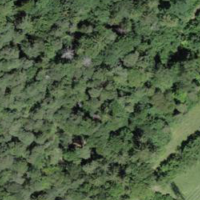
EUNIS habitat code: 43
Species observed at this site:
Fagus sylvatica